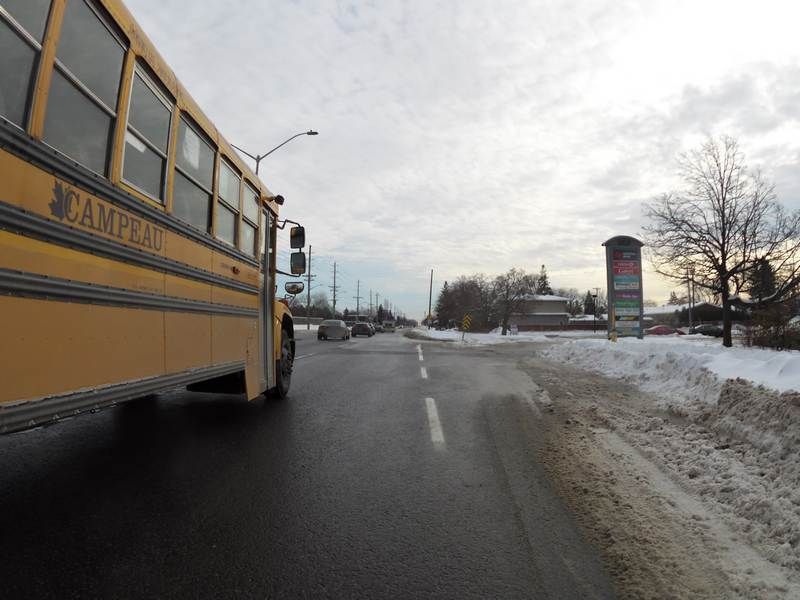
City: ottawa-gatineau